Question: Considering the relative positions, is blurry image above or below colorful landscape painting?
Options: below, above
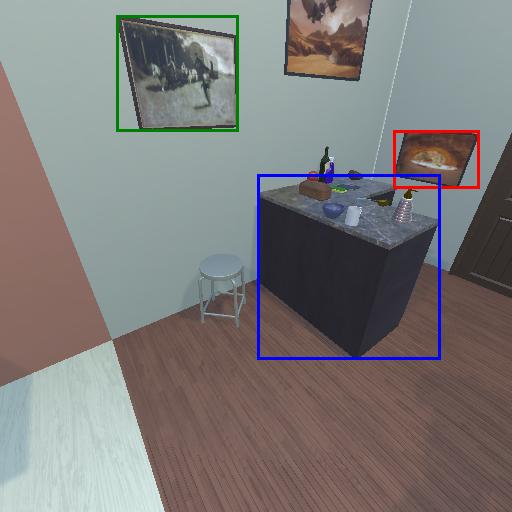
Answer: below